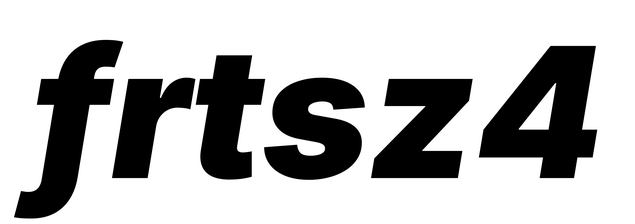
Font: Inter-Italic_Black_Italic